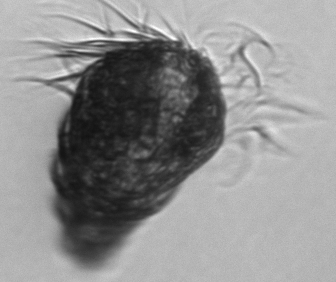
Label: Laboea_strobila